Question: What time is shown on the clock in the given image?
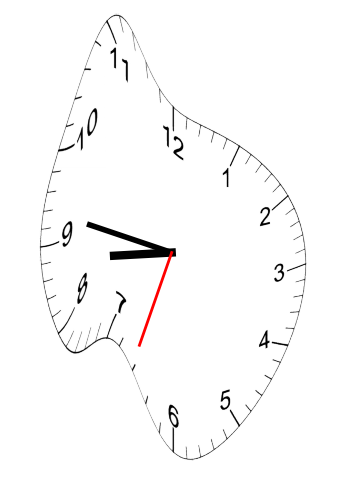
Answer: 08:46:33